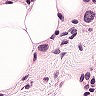
Metastatic tissue present: yes